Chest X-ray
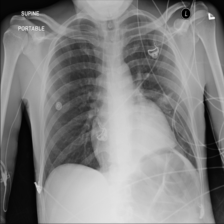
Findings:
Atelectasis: negative
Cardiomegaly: negative
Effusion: negative
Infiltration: negative
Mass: negative
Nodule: negative
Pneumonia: negative
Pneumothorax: negative
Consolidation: negative
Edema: negative
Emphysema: negative
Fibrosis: negative
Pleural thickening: negative
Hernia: negative